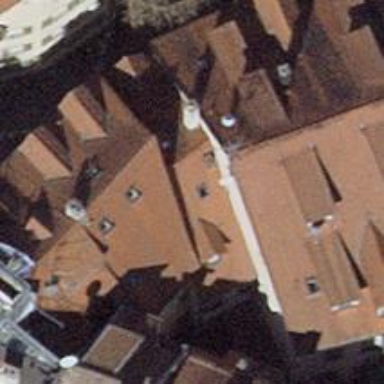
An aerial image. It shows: Building with gabled roof oriented across.